Question: Anybody know how I might set up FlexSlider to reveal a portion of the slide? For example:

It would do this always, not when hovered over, etc. Essentially, it entices the viewer to continue looking through the panels. Naturally, I'd set 'slideshow: false'.
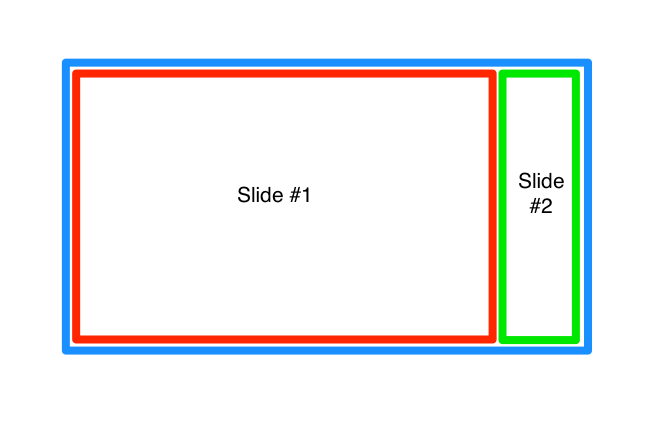
Answer: I figured it out; it's not , but it's a great start:
'''
.flex-active-slide + li {
left: -1%;
position: relative;
}
'''
This says, "Hey, target the next '<li>' that is an adjacent sibling of '.flex-active-slide' (which is the currently active/visible slide), and move it left by a small amount."